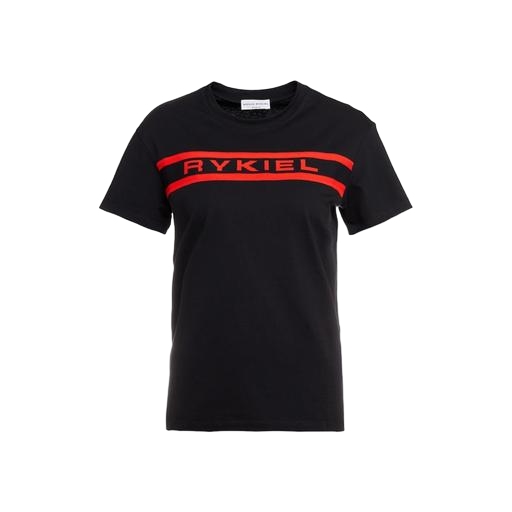
regular t-shirt, graphic tee, graphic tee shirt, white background